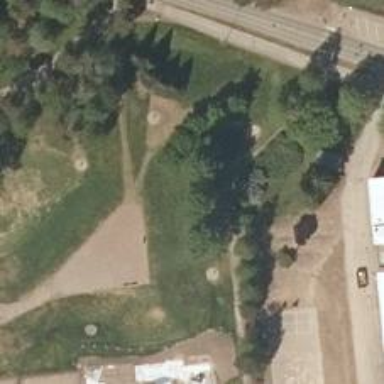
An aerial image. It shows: Disc golf hole.